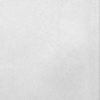
Label: dusty